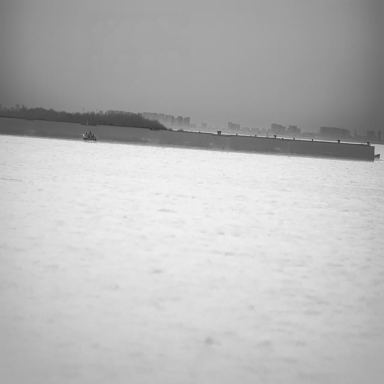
There is a bulk_carrier in the infrared image.